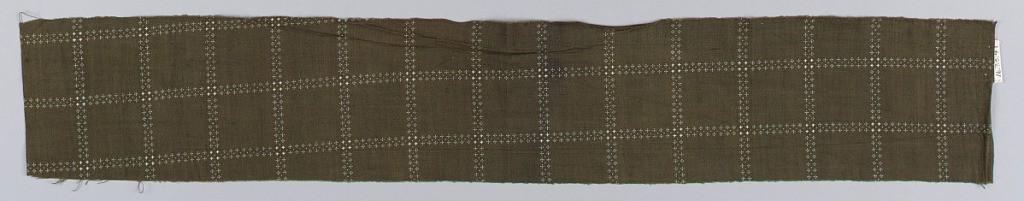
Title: Textile
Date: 1870–80
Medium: cotton Technique: printed on plain weave
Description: Horizontal and vertical parallel lines made of tiny white dots on a brown ground forms regular squares.